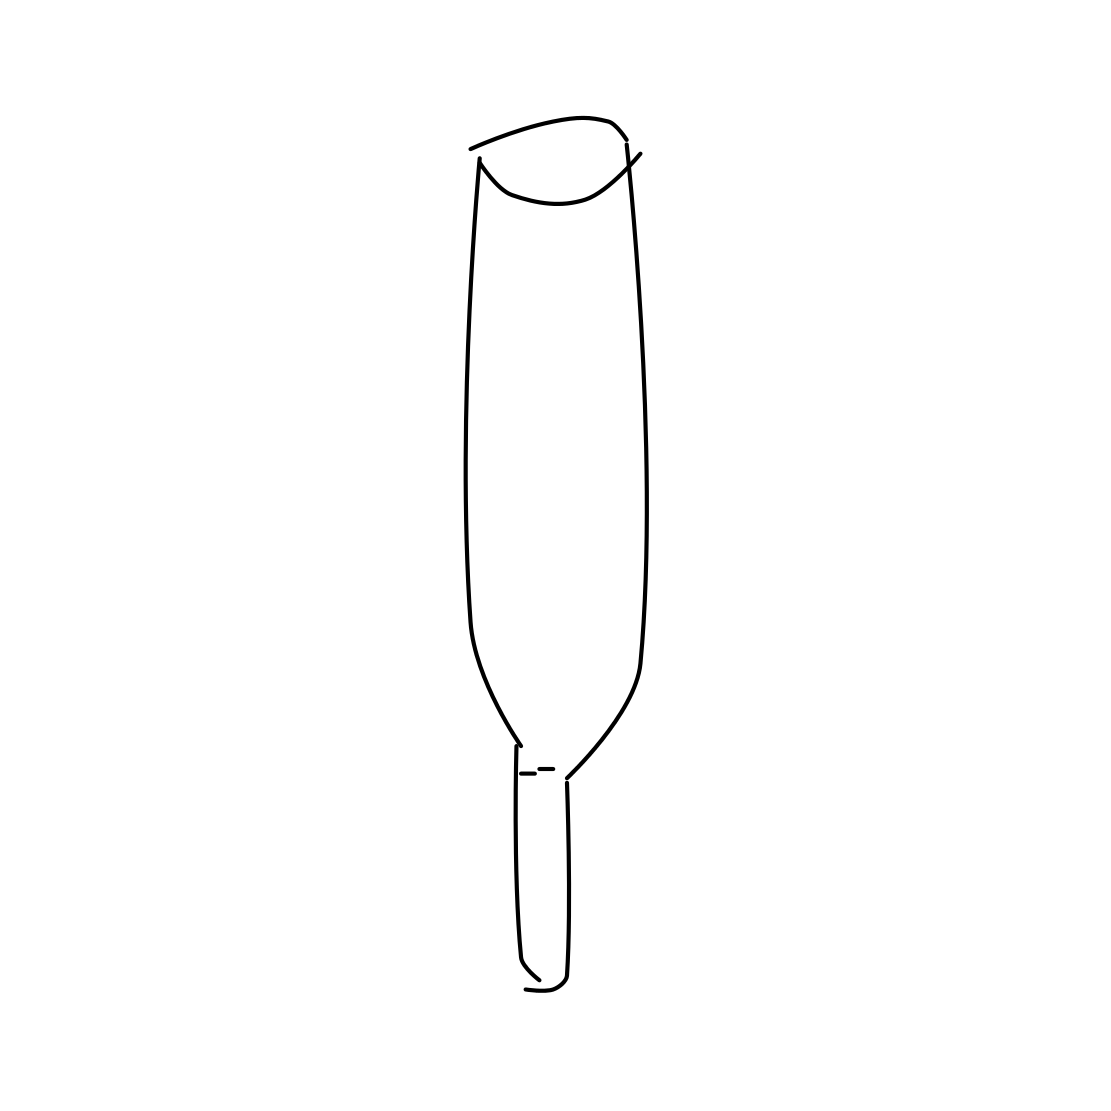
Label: baseball bat